Field crop: tomato
Growth stage: 1
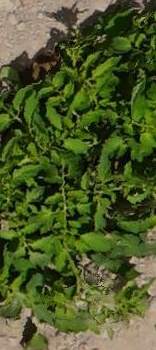
Species: tomato